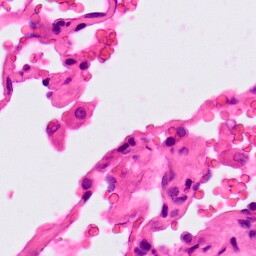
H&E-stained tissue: Lung